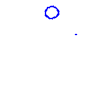
Particle: kaon